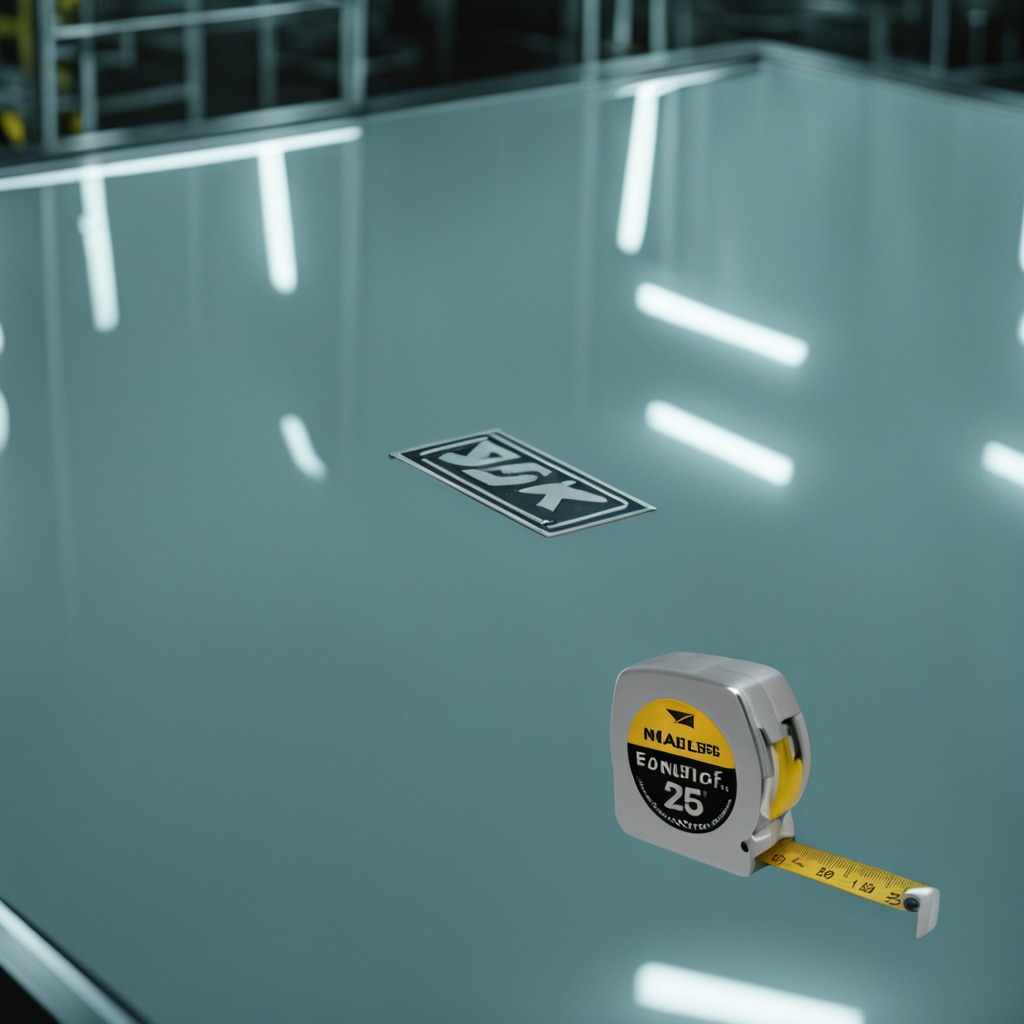
A measuring tape lies on the high-gloss table in a ship maintenance bay.